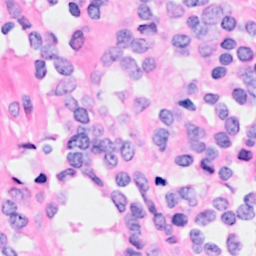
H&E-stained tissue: Breast